Question: When trying to migrate from TFS 2010 to Visual studio online via OpsHub getting the error below
'''
Template Customization or template mismatch Error
Code Review Response
Reviewed By
'''
[
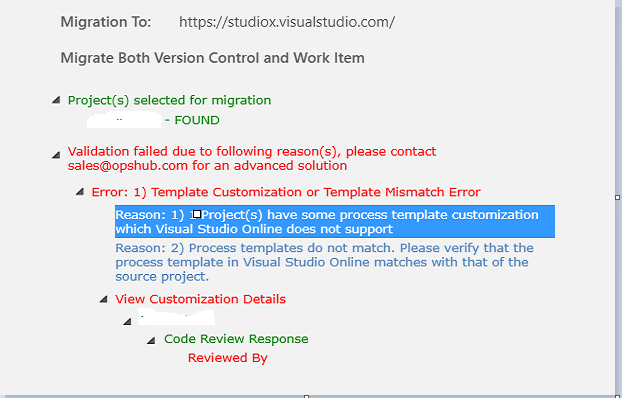
Answer: There has been a change in VSTS by Microsoft. The 'Review By' field has been removed. OpsHub will be releasing a patch to handle this change by this weekend.
We regret the inconvenience caused.